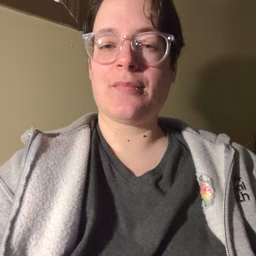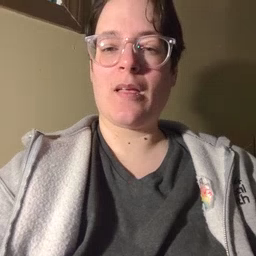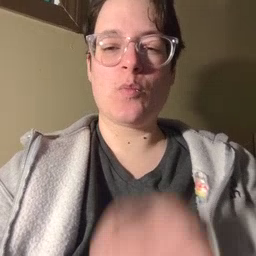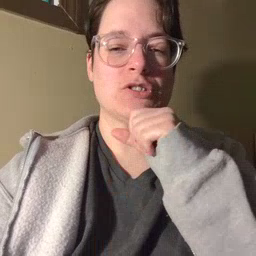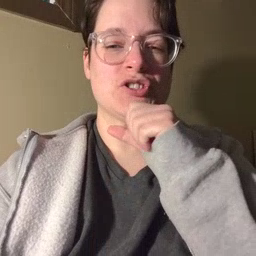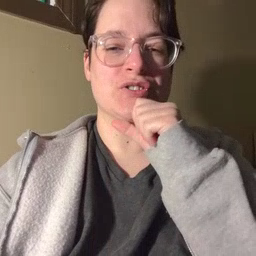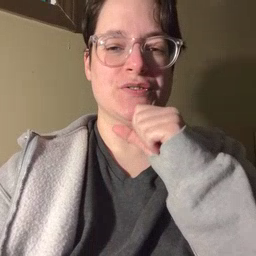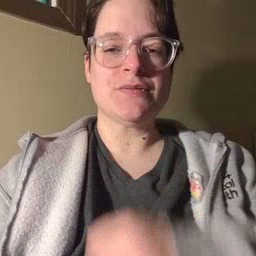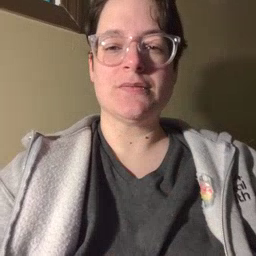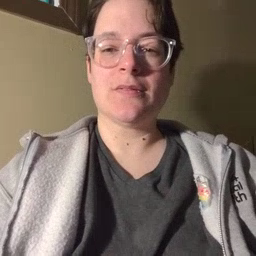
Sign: orange